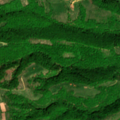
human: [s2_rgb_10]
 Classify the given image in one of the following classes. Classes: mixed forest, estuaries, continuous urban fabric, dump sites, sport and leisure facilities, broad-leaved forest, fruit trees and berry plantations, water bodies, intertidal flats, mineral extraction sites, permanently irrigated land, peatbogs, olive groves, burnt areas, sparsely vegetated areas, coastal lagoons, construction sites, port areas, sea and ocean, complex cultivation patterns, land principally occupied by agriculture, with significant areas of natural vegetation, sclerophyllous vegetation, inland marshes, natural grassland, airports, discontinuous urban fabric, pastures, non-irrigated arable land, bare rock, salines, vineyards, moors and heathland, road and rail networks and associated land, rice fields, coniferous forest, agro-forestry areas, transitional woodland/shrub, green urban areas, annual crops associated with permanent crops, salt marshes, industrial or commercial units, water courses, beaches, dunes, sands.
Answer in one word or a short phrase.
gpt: pastures, complex cultivation patterns, land principally occupied by agriculture, with significant areas of natural vegetation, broad-leaved forest